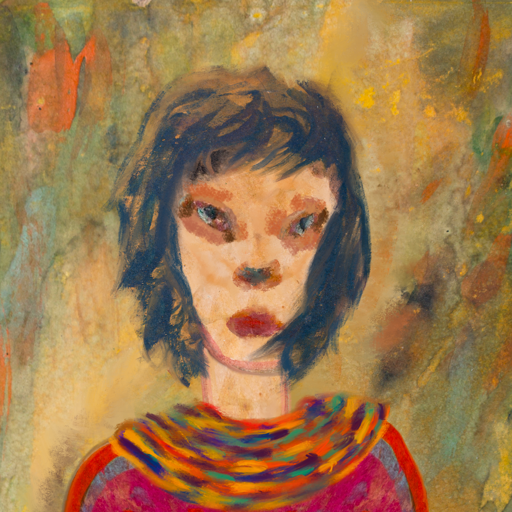
Background: Comrade, Head And Neck Front: Childish, Face Front: Boggyland, Bust: Sisters, Hair Front: InTheSun, Head Accessory: Blank, Second Necklace: An_Impression_2, Necklace: Blank, Baby: Blank